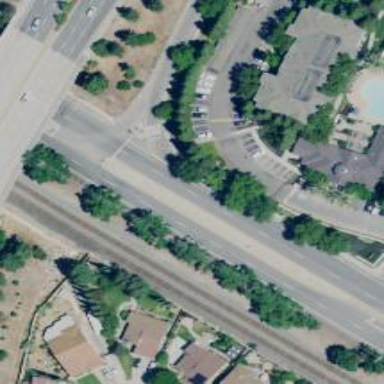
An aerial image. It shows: Asphalt trunk link road.